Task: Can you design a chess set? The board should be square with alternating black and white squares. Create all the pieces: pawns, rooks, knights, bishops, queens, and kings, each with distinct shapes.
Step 3193:
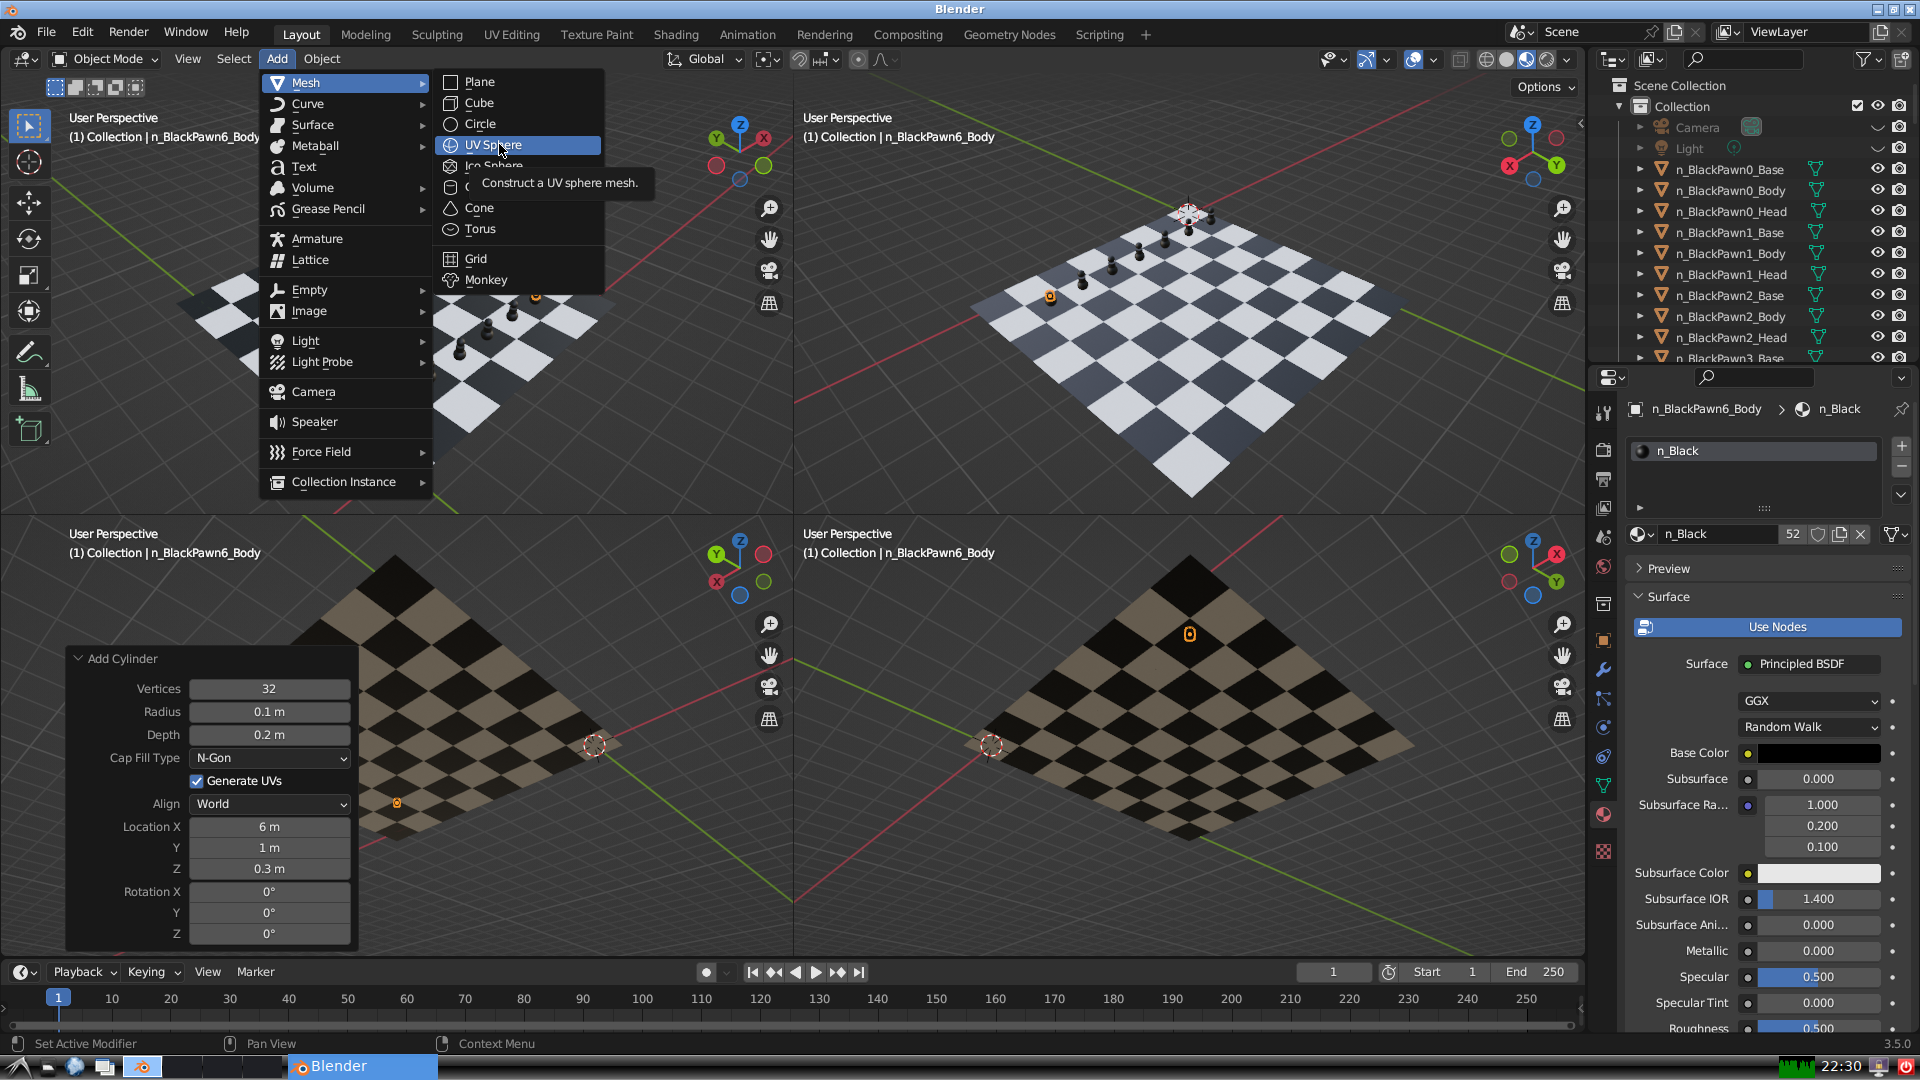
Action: click: no